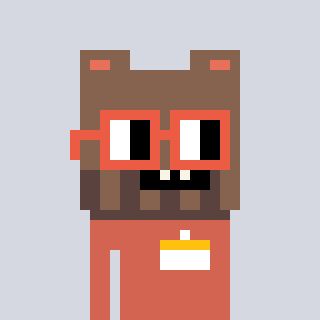
a pixel art character with square orange glasses, a bear-shaped head and a peachy-colored body on a cool background